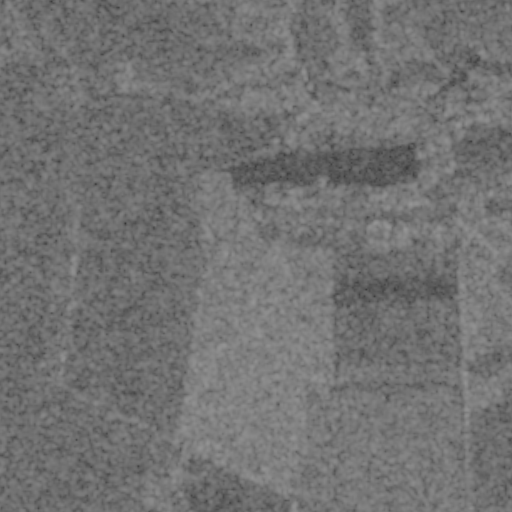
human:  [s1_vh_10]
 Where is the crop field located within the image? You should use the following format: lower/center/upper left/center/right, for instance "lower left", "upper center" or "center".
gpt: The crop field is located in the upper of the image.
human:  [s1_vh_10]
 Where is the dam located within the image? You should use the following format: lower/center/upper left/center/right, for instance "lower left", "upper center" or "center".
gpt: The dam is located in the upper right of the image.
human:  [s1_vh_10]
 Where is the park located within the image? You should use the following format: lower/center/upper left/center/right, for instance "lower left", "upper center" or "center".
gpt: The park is located in the center right of the image.
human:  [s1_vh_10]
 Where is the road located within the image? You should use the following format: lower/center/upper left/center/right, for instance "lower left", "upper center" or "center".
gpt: There is no road in the image.

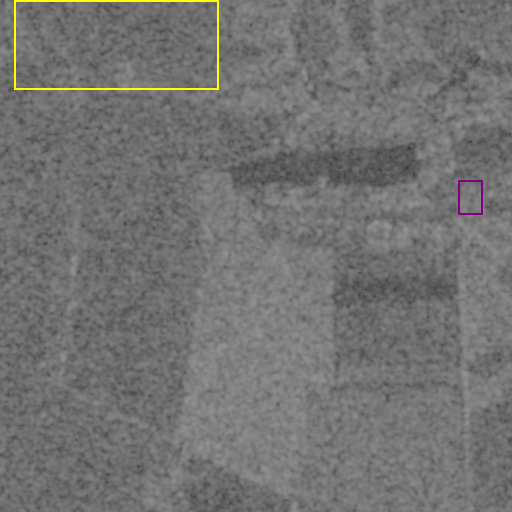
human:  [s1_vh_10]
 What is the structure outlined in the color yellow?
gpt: The structure outlined in yellow is a crop field.
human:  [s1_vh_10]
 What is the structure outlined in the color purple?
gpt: The structure outlined in purple is a park.
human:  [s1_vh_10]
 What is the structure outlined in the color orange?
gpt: There is no orange outline.